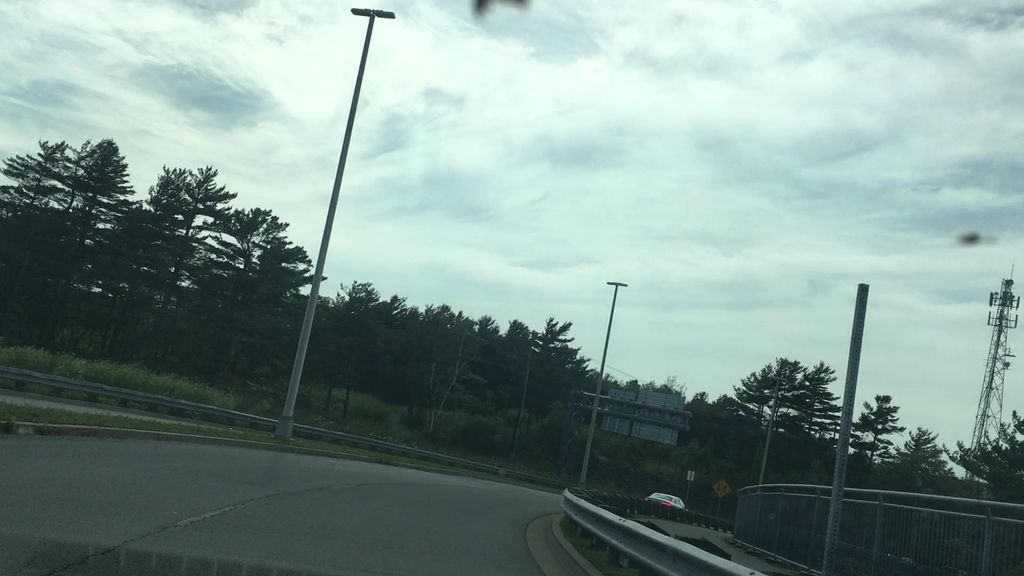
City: halifax